Question: I have iTextSharp 5.4.4 (nuget) and have a nice table with a barcode (ean13) and text below it.
I have specific tablecell heights (and cell widths) because I want to print the pdf to an A4 with stickers.
Here is the current layout:

as you can see, there is a rather large gap between the ean13 code and the text below.
here is my C# code:
'''
PdfPCell c = new PdfPCell();
c.FixedHeight = 21.2f * postScriptPointsPerMilimeter; // to get to accurate milimeters
c.HorizontalAlignment = Element.ALIGN_CENTER;
Paragraph p = new Paragraph();
p.Font.Size = 6;
Chunk code = new Chunk(dr["productcode"].ToString());
p.Alignment = Element.ALIGN_CENTER;
p.Add(code);
BarcodeEAN ean13 = new BarcodeEAN();
ean13.CodeType = BarcodeEAN.EAN13;
ean13.Code = dr["ProductEan13"].ToString();
ean13.BarHeight = 4.0f * postScriptPointsPerMilimeter;
var a = ean13.CreateImageWithBarcode(cb, null, null);
a.ScalePercent(90);
c.AddElement(a);
c.AddElement(p);
t.AddCell(c);
'''
My question is to reduce the space between the barcode and the text. I cannot see if it has something to do with the barcode's margins or the paragraph's or maybe both... hard to troubleshoot.
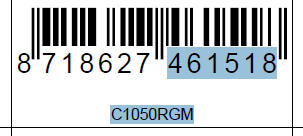
Answer: '''
p.Leading = 0;
'''
That was missing. I thought that
'''
p.SpacingBefore = 0;
'''
would do the trick, but it didn't. 'Leading' did!